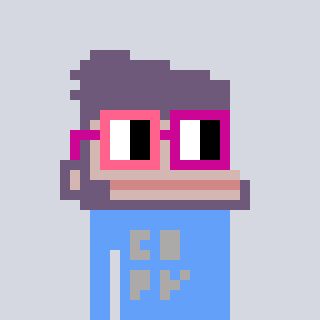
a pixel art character with square pink and red glasses, a ape-shaped head and a blue-colored body on a cool background